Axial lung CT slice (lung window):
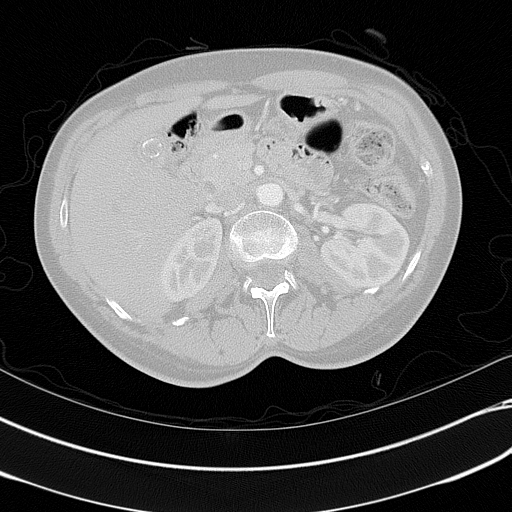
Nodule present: no